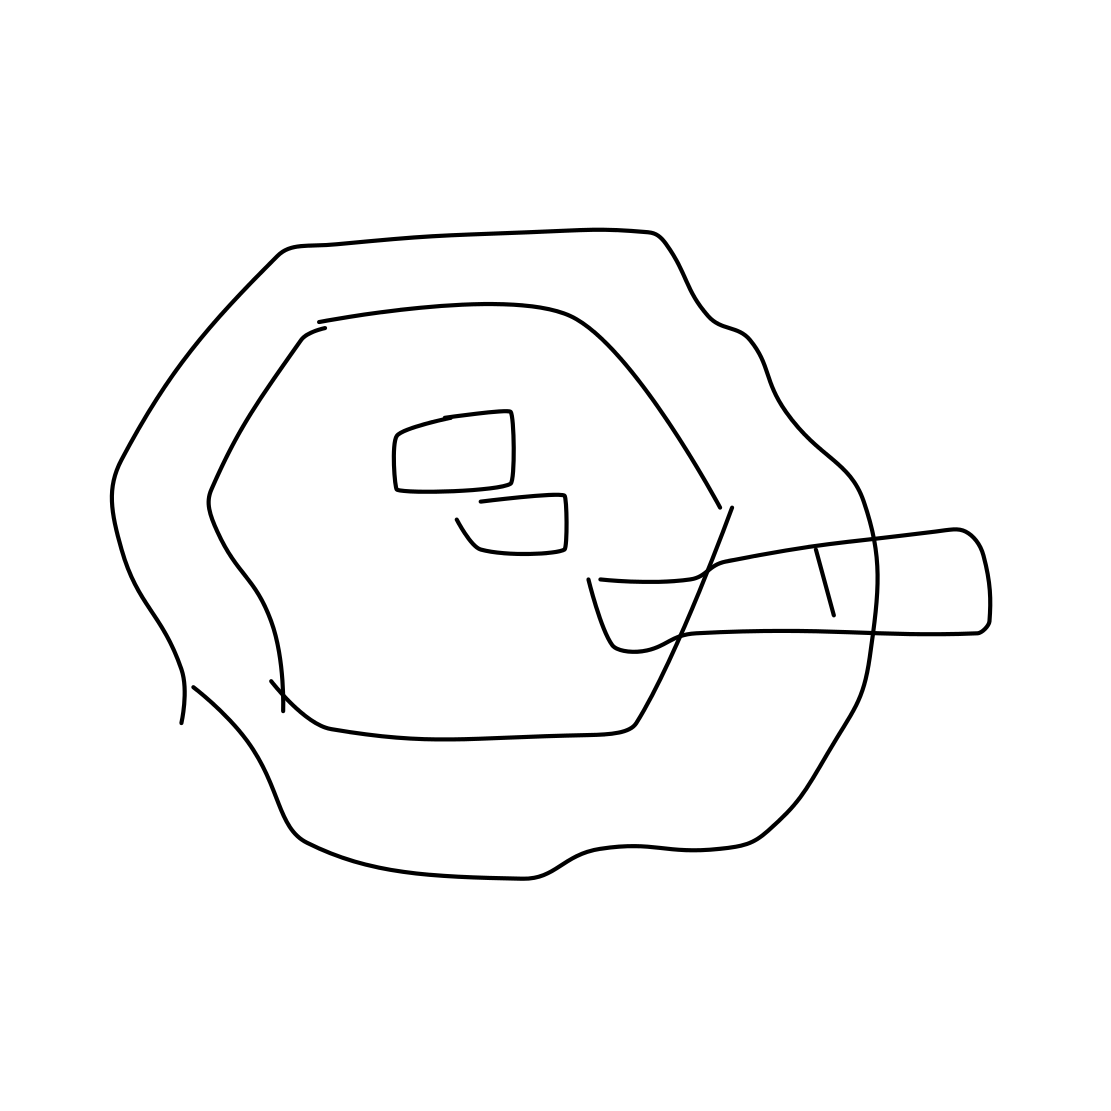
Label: ashtray